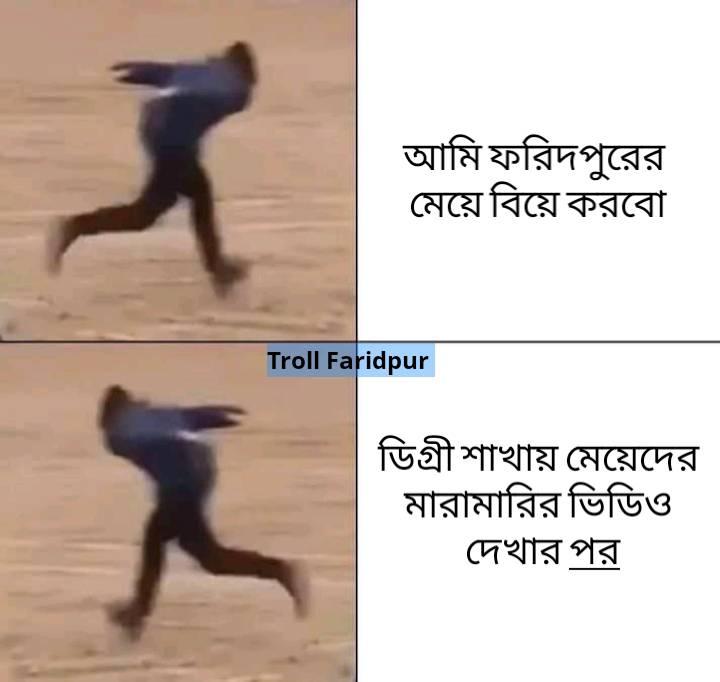
Caption: আমি ফরিদপুরের মেয়ে বিয়ে করবো     ডিগ্রী শাখায় মেয়েদের মারামারির ভিডিও দেখার পর
Label: hate